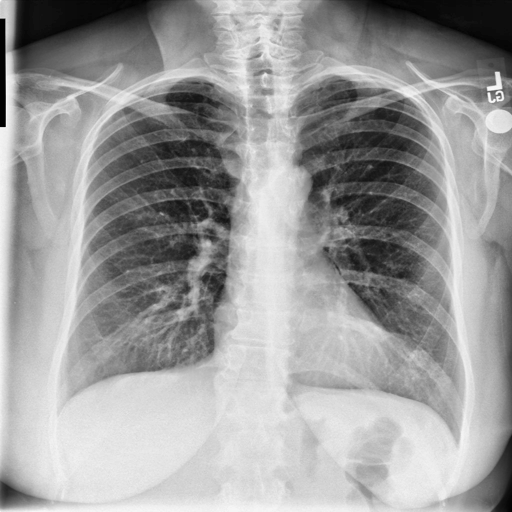
Finding: NORMAL